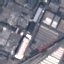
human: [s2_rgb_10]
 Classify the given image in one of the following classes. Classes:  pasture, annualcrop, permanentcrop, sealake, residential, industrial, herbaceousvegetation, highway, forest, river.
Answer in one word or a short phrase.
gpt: Industrial